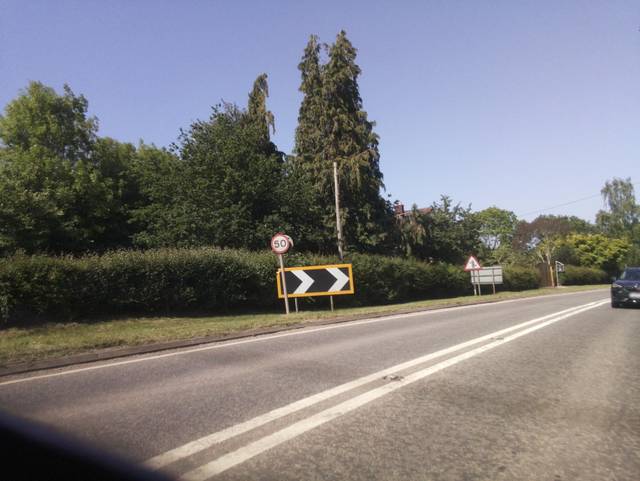
Region: United Kingdom
Coordinates: 51.856, -2.311